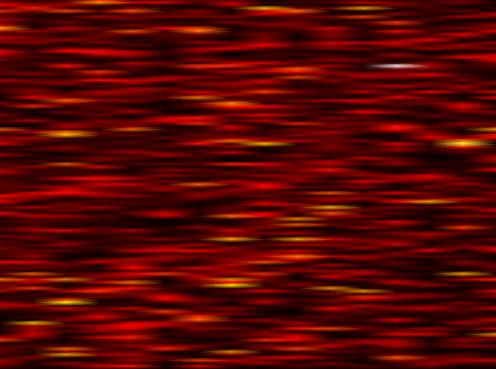
Label: FOFDM